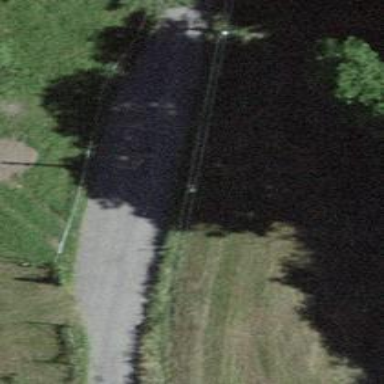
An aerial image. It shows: Passing place on the road.